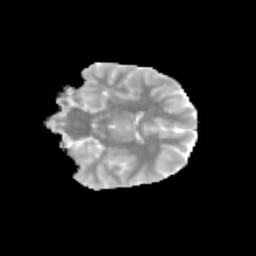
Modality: MD
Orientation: coronal
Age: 9
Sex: male
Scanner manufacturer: siemens
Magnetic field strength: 3 T
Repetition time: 3.8 s
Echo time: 0.07 s